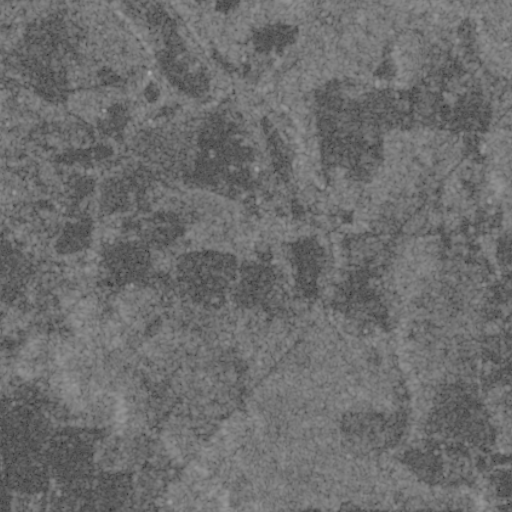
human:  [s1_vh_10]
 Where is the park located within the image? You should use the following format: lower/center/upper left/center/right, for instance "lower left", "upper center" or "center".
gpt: The park is located in the center of the image.
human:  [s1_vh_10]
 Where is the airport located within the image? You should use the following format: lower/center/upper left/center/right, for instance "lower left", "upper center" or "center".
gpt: There is no airport in the image.

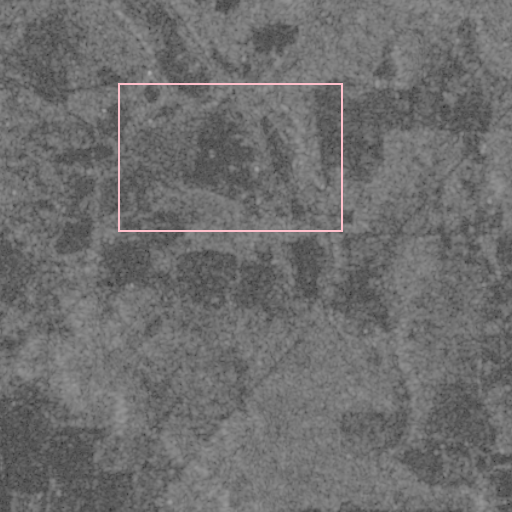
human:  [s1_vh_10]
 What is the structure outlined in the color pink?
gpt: There is no pink outline.
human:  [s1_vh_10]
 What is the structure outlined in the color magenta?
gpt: There is no structure outlined in magenta.